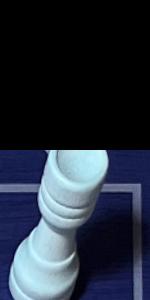
Label: Rook_White